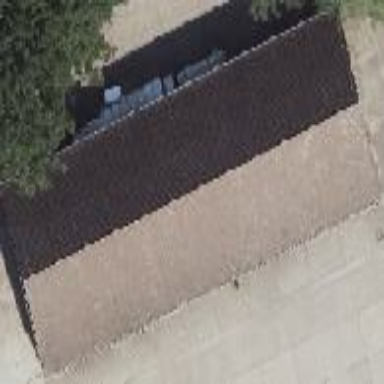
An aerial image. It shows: Commercial building with gabled brown roof.